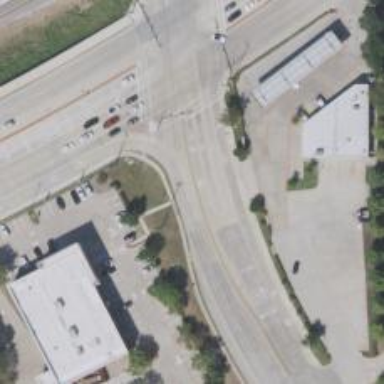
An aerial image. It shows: Secondary road with separate sidewalks.